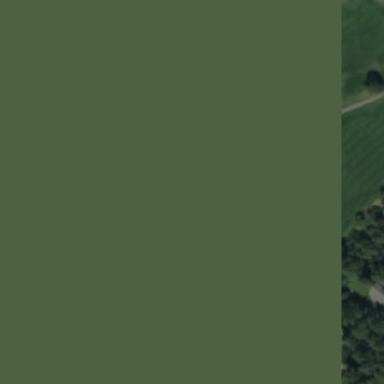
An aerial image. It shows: Rough grassy area used for golf.